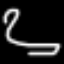
Label: squiggle